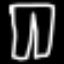
Label: pants